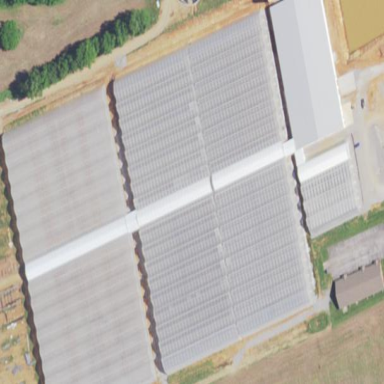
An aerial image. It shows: Area dedicated to greenhouse horticulture.